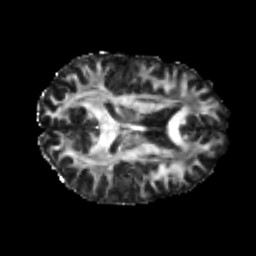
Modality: FA
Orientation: axial
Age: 23
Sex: male
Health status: healthy
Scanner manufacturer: philips
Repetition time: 7.386 s
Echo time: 0.08599 s